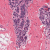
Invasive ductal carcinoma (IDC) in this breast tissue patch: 0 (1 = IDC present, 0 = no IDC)